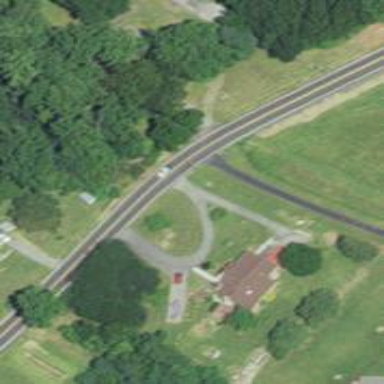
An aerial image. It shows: Driveway leading to service road.